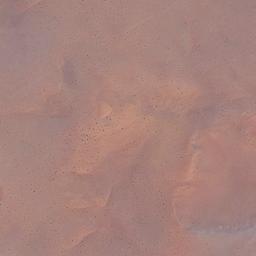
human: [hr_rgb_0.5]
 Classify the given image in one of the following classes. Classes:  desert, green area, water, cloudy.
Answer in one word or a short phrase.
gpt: desert